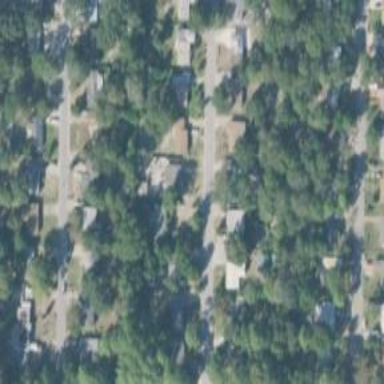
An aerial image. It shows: This residential area consists of single-family homes.